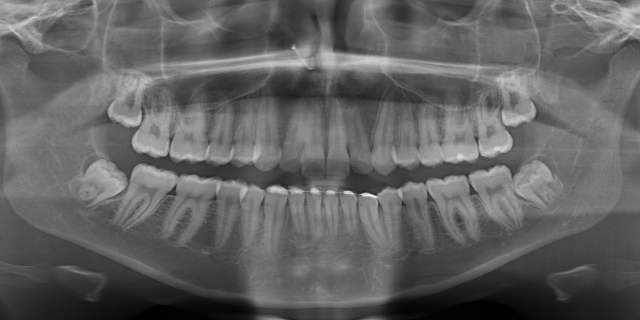
adult